Question: I use JQuery layout feature to build skeleton of my app.
Layout has north-panel i.e header which can be hidden so that content area has more space.
Since header panel also contains icon bar, I only want icon bar to be visible when header is hidden.
Is there a way to achieve this by setting any property while creating layout using UI Layout.
Here is the image of layout where on hiding header should still show icons but only hide blue bar at the top.

Regards,
Satya
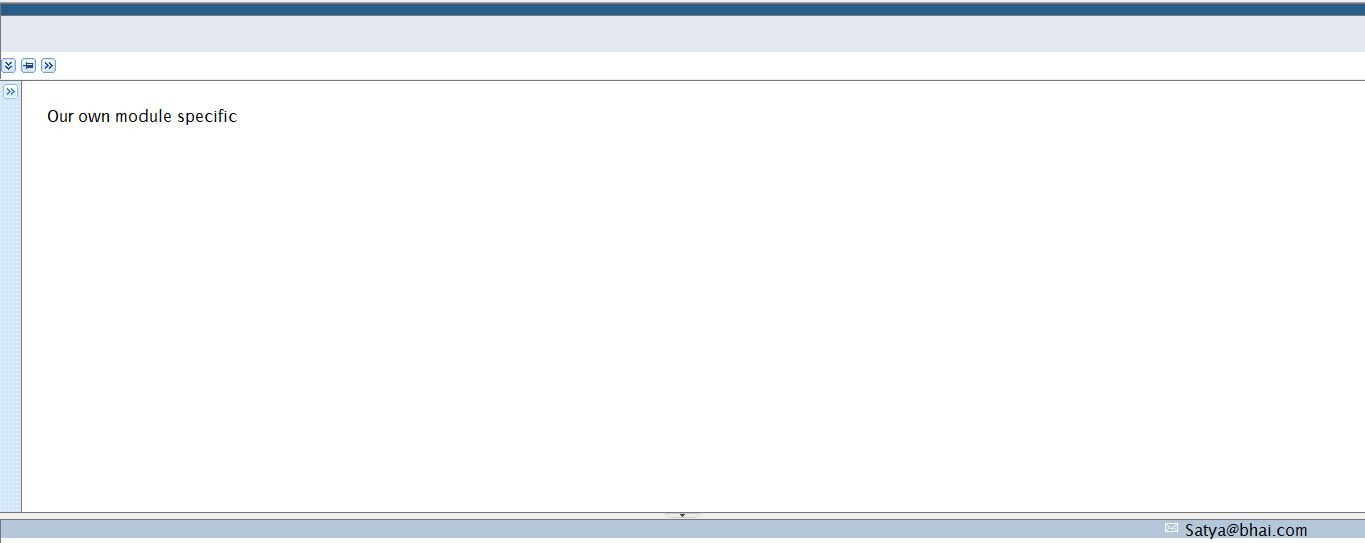
Answer: If I understand you correctly, the markup you have would like something like this:
'''
<div id="north-panel">
<div id="header">
<div id="icons"></div>
</div>
</div>
'''
If this is the case, maybe the following may help:
Can you seperate the icons panel to be a direct child of the north-panel? If you can, you could just hide the header and the icons panel would still be visible.
'''
<div id="north-panel">
<div id="header"></div>
<div id="icons"></div>
</div>
'''
Otherwise, hiding an element without hiding its children is not possible (as far as I know). What you could try too, is to make the header have the same dimensions as the icons panel and hide anything else inside the header. This would somehow fake the effect you wanted.